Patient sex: F
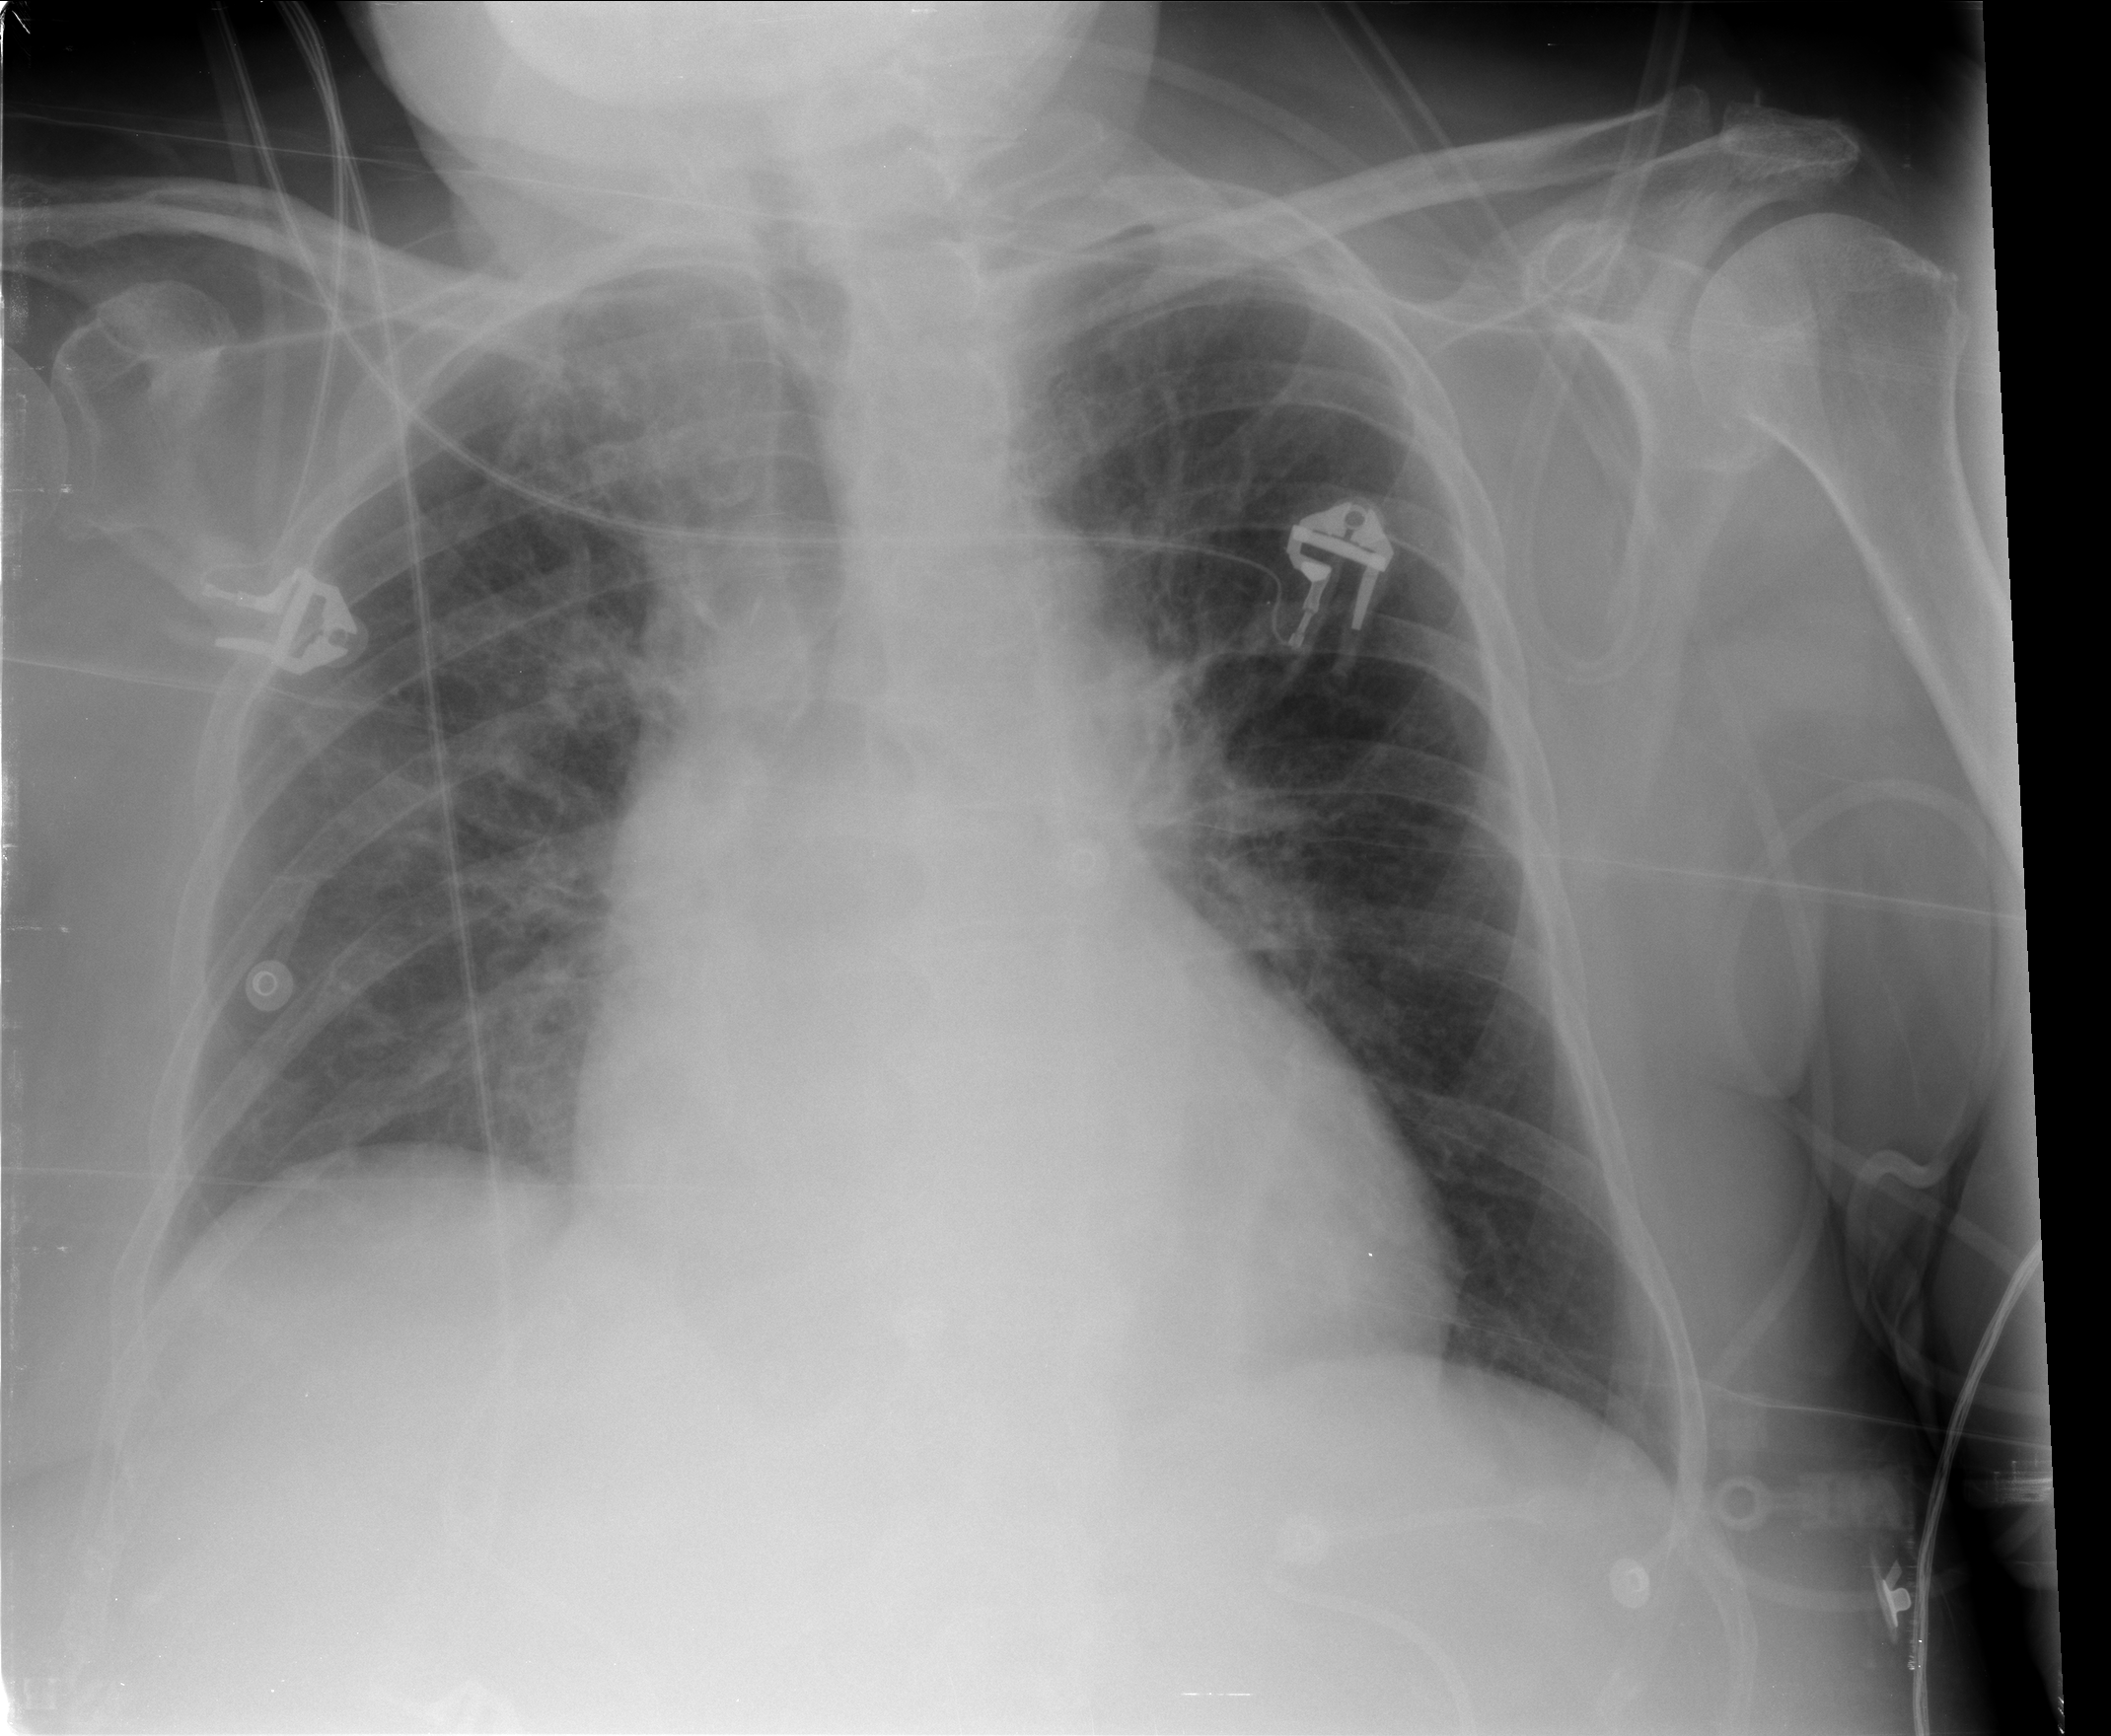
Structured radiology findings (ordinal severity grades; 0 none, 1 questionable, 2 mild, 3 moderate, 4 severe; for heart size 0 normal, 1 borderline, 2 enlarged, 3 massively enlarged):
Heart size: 1
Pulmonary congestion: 2
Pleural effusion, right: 0
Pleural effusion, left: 0
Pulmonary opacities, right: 2
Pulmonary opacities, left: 1
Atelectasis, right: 1
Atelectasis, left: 1